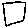
Label: square